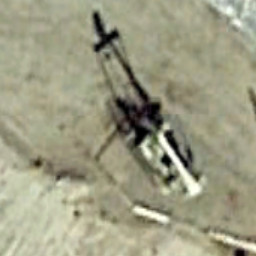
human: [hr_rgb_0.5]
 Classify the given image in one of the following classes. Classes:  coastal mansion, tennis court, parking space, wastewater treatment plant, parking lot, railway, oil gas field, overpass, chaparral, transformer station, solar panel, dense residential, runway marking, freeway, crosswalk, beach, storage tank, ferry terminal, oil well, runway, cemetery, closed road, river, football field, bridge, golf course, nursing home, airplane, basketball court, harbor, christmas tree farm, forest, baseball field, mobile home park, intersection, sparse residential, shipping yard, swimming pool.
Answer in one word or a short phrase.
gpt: oil well